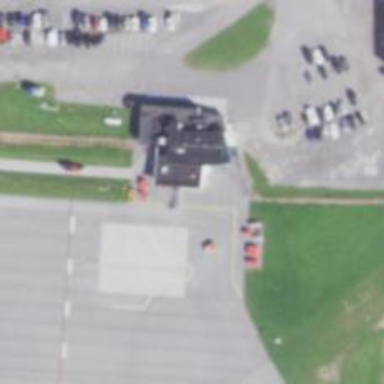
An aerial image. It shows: Airport gate.